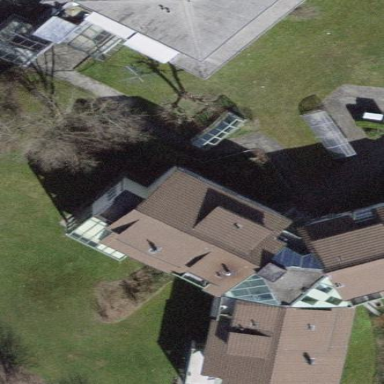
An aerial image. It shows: Building with gabled roof.